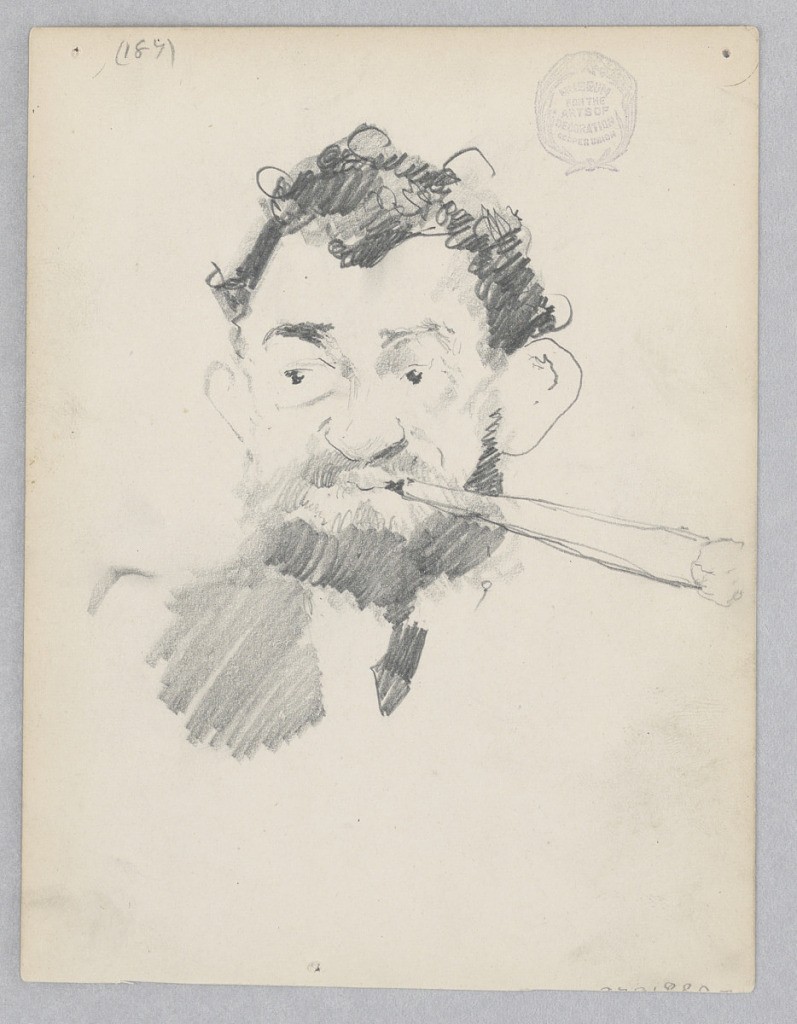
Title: Man
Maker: Robert Frederick Blum, American, 1857–1903
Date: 1879–1880
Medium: Graphite on wove paper
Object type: Drawing
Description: Sketch of a male figure smoking a cigar.